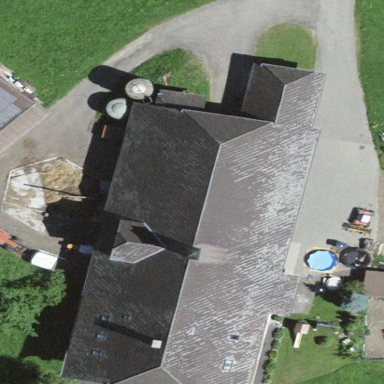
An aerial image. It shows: Farmyard area.